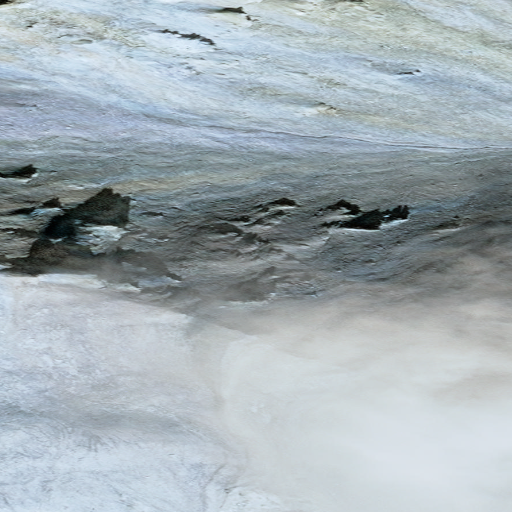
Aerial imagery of mountain in Alaska named Mount Healy containing only unknown